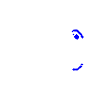
Particle: kaon